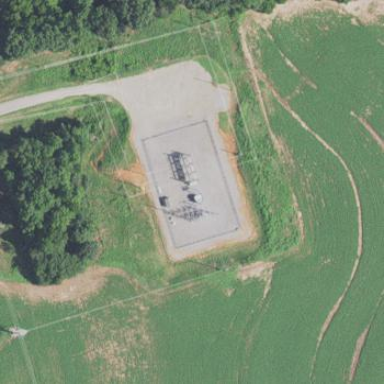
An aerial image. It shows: Distribution power substation secured by fence.